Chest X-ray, AP view. Patient: 20 years old, sex M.
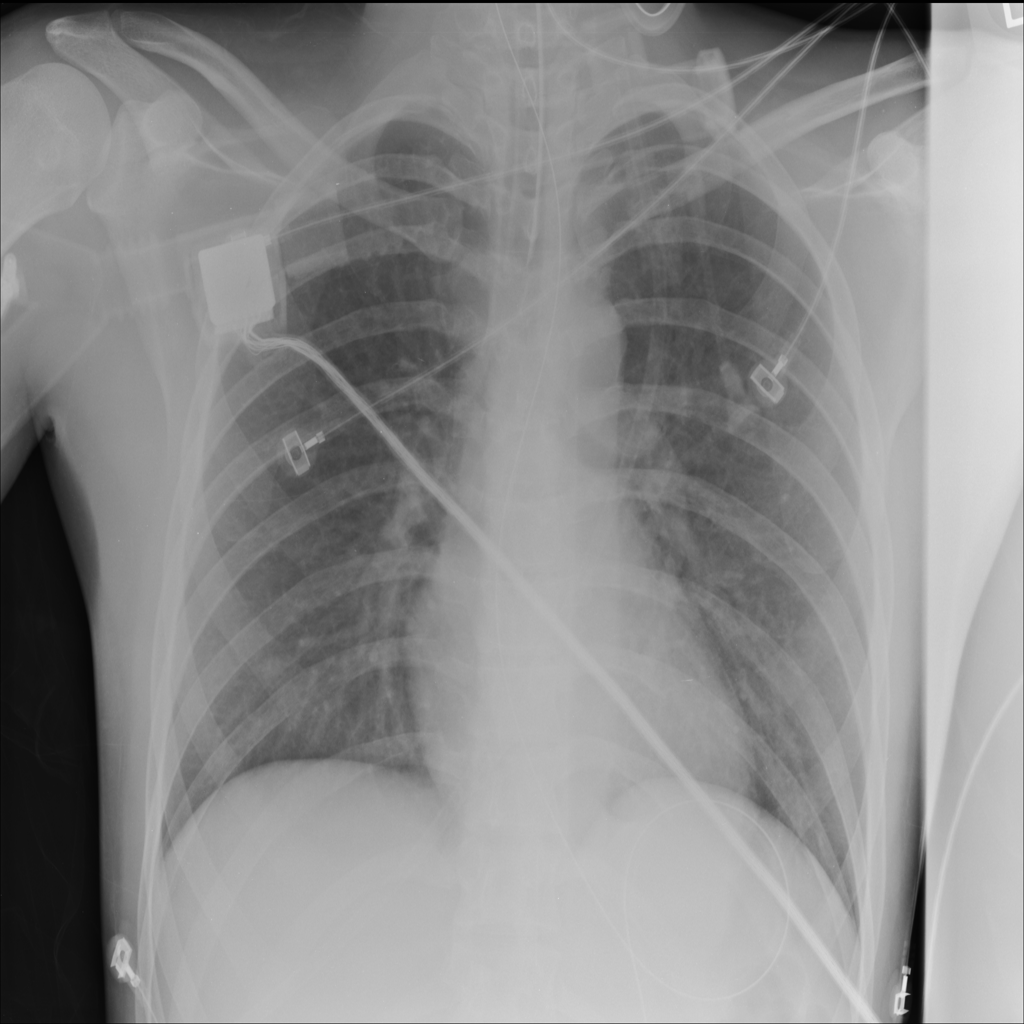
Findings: No Finding